Field crop: tomato
Growth stage: 1
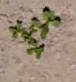
Species: portulaca